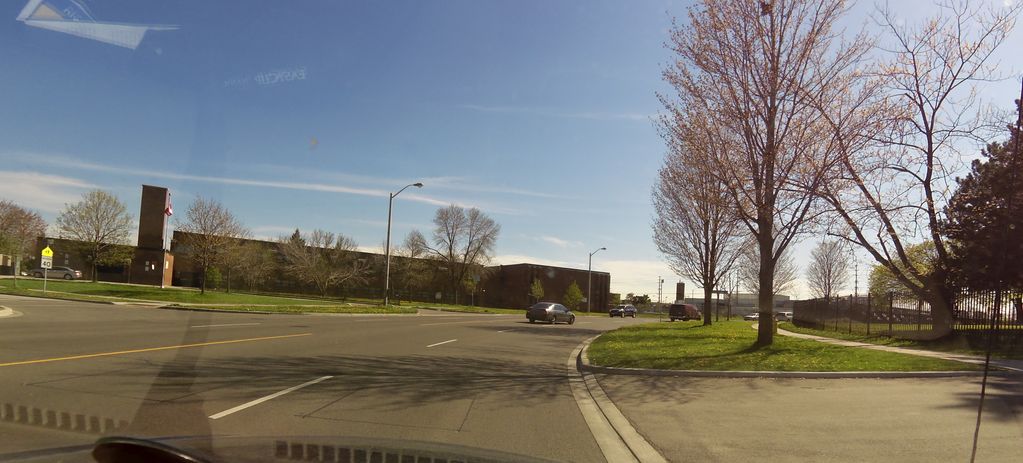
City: toronto